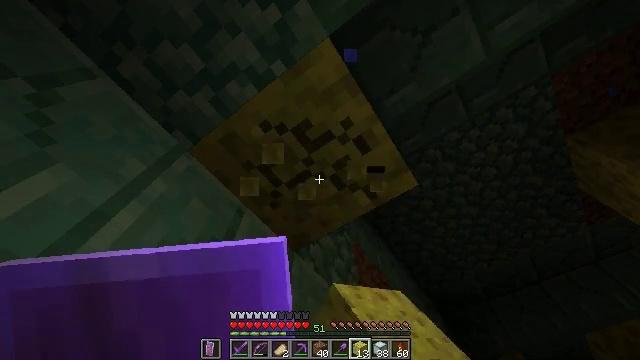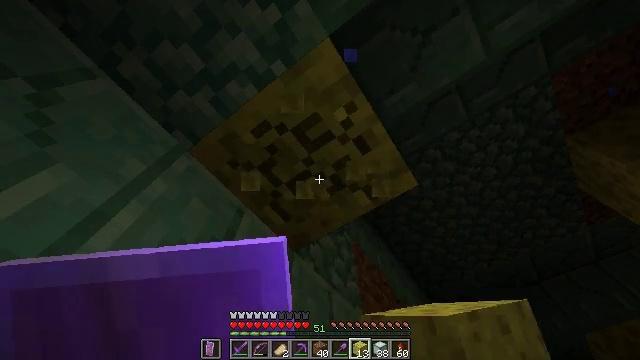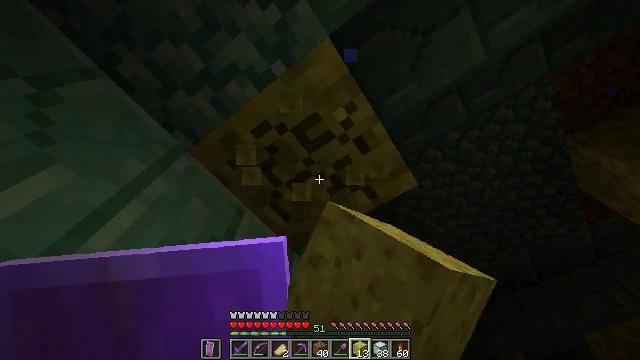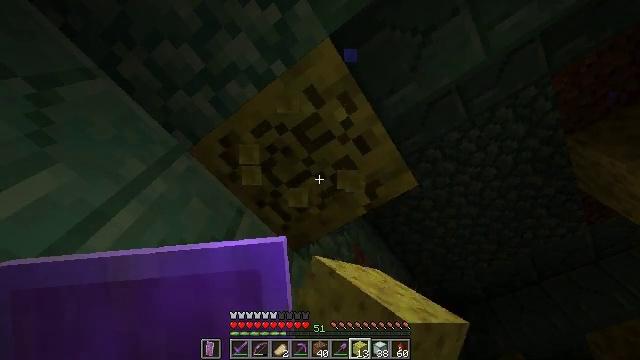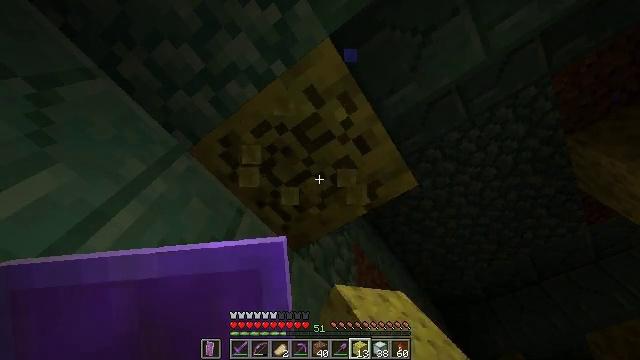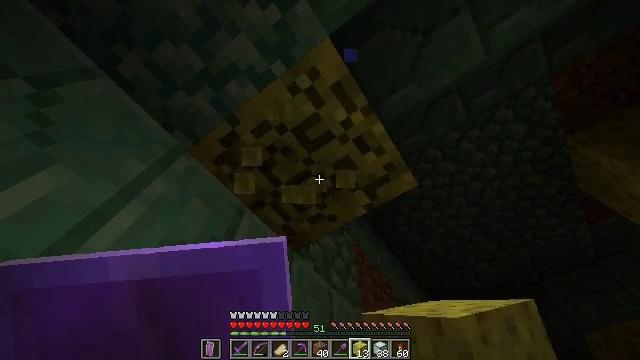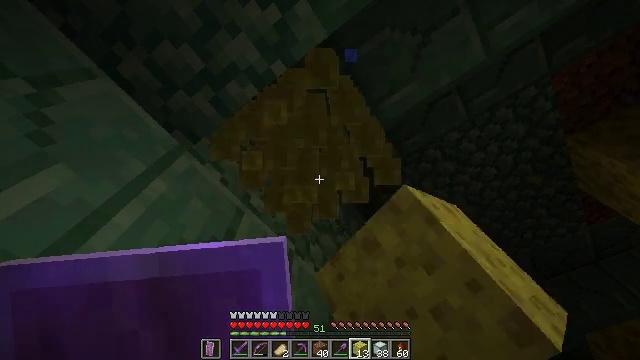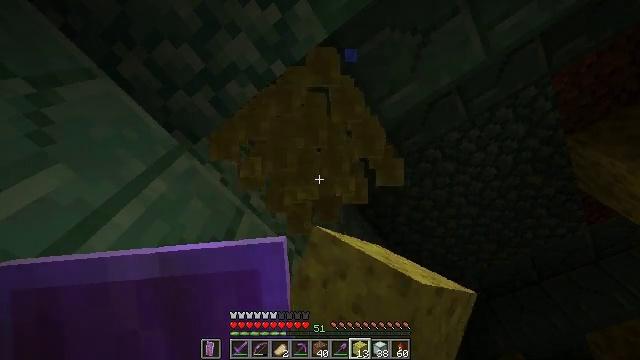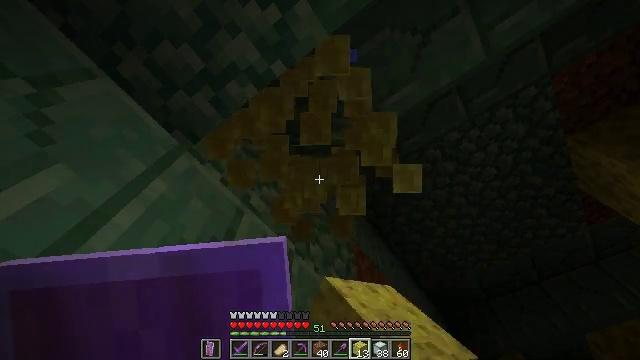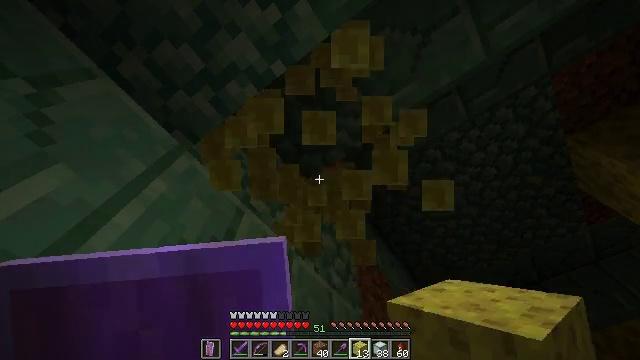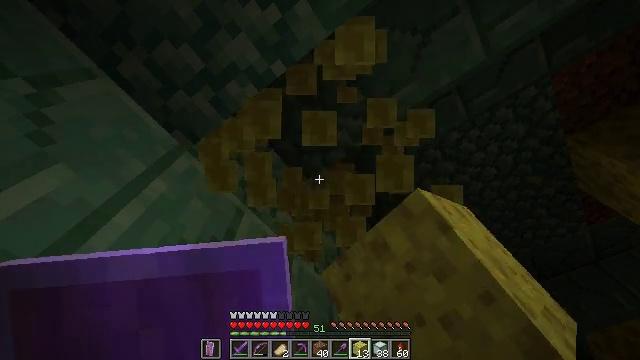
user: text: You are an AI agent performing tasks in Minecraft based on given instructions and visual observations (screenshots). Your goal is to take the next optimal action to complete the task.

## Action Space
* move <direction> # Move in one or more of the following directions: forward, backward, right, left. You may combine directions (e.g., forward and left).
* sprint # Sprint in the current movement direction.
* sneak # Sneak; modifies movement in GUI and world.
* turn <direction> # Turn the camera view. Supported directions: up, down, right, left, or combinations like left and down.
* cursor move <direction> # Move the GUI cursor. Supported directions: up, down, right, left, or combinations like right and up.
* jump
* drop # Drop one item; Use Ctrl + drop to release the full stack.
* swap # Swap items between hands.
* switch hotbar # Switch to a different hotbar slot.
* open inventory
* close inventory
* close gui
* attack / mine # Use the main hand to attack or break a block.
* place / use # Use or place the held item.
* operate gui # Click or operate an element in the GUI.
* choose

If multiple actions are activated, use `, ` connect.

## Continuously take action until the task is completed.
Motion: motion action
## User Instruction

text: Mine the wet sponge underwater.
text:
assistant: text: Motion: attack / mine
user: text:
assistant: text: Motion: attack / mine
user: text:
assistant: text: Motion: attack / mine
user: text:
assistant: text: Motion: attack / mine
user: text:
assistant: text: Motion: attack / mine
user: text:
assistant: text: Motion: attack / mine
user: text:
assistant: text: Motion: attack / mine
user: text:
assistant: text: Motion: attack / mine
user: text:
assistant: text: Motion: attack / mine
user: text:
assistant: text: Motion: attack / mine
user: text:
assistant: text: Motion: attack / mine